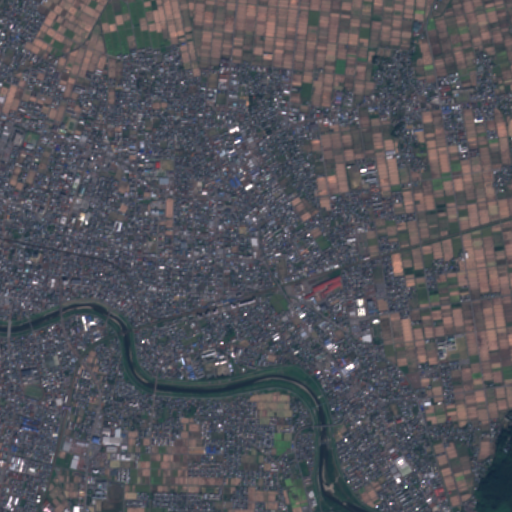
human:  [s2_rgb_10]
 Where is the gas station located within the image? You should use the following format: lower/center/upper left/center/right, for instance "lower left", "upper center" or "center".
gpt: The gas station is located in the lower left of the image.
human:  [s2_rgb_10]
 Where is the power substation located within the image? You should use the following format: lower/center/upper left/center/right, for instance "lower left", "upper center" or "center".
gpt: The power substation is located in the lower left of the image.
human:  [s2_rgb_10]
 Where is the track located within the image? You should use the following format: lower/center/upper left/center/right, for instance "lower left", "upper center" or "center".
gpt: The track is located in the lower right of the image.
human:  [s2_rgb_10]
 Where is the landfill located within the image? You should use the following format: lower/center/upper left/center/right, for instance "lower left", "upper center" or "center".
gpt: There is no landfill in the image.